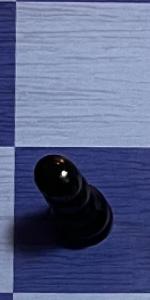
Label: Pawn_Black